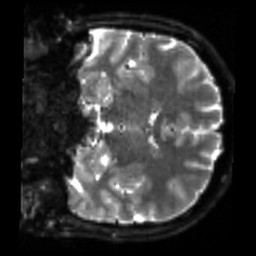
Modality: sbref
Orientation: coronal
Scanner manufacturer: siemens
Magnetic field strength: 3 T
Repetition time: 4 s
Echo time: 0.0594 s